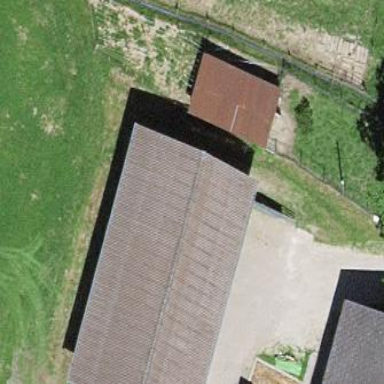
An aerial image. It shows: Shed.